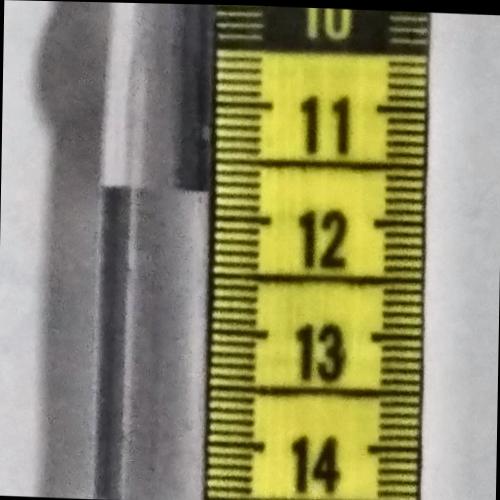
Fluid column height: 11.8 cm